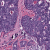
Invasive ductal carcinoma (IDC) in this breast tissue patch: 1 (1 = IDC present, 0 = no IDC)